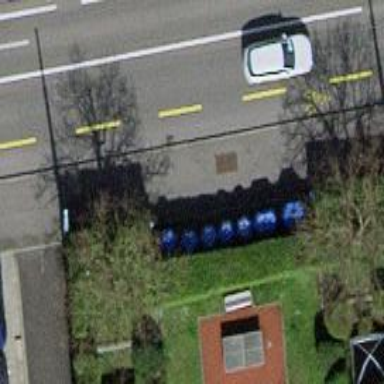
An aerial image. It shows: Recycling facility.